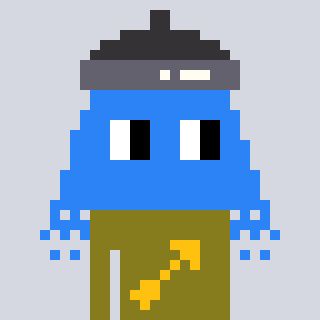
a pixel art character with square blue glasses, a shower-shaped head and a gunk-colored body on a cool background